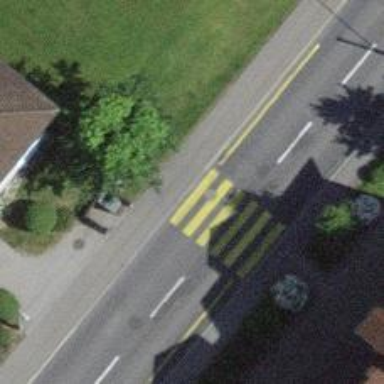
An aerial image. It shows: Kerb barrier.